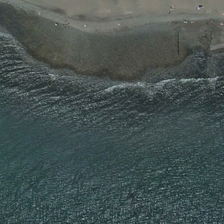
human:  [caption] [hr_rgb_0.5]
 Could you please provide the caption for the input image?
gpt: there are a lot of people playing on the beach .

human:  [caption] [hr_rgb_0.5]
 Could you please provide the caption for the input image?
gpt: the ocean in front of the beach is very broad .

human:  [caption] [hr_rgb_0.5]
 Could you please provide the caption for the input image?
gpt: the ocean in front of the beach is very broad .

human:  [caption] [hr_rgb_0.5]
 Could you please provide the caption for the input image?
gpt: there are a lot of people playing on the beach .

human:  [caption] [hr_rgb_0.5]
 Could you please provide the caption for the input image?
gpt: there are a lot of people playing on the beach .